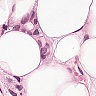
Metastatic tissue present: yes